Aerial crown-view tile of a tropical tree (Barro Colorado Island, Panama), acquired 20241112:
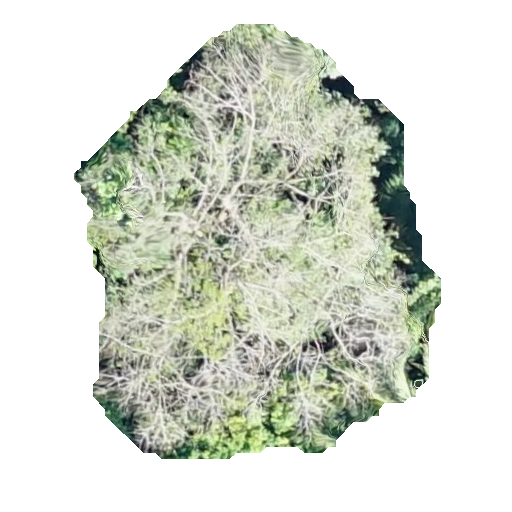
Species: Simarouba amara
GBIF accepted scientific name: Simarouba amara
Crown area: 182.533 m²